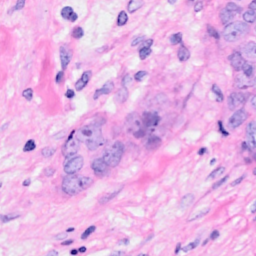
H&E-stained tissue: Breast